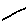
Label: line